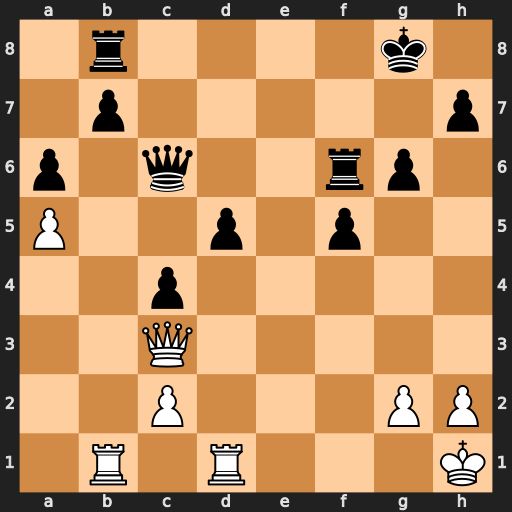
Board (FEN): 1r4k1/1p5p/p1q2rp1/P2p1p2/2p5/2Q5/2P3PP/1R1R3K
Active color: w
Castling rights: -
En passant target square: -
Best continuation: Rb6 Rf7 Rxc6